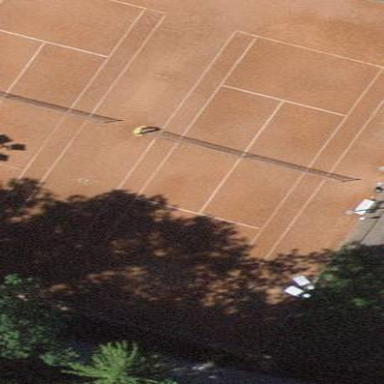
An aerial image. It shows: Sandy tennis court in leisure land pitch.